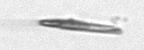
Label: fiber